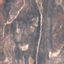
Land use / land cover: HerbaceousVegetation